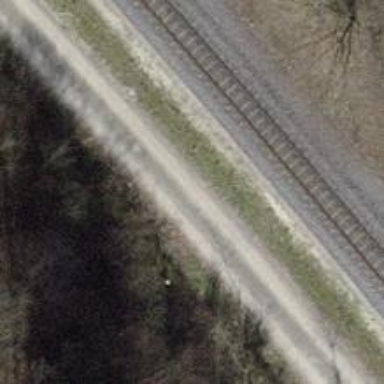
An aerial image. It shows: Track with grade2 tracktype.